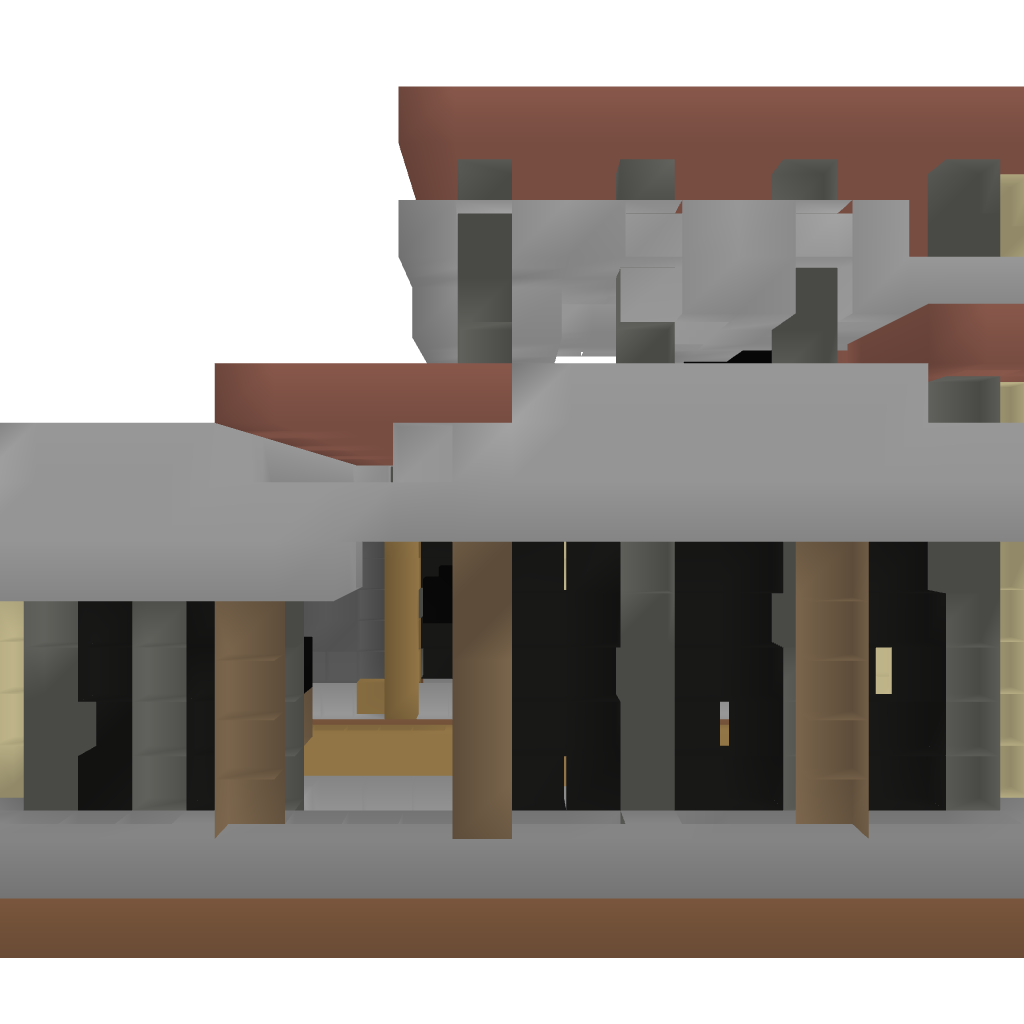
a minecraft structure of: Modern/Tropical Apartment